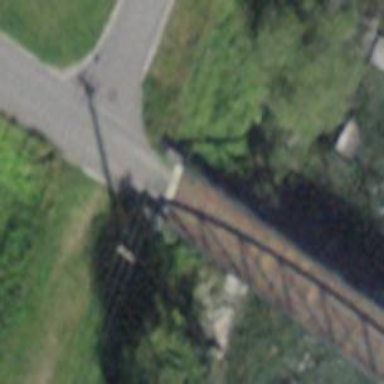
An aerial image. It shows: Abandoned railway covered with grass.